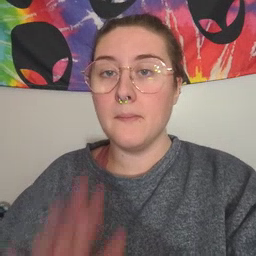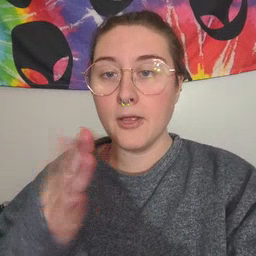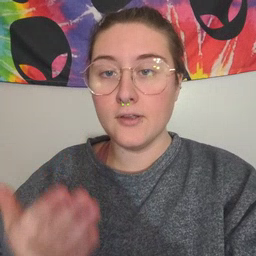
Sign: book